This continuous-wavelet-transform scalogram was computed from a bearing vibration snapshot. Based on the visible evidence, which condition applies: normal, inner_race, outer_race, ball?
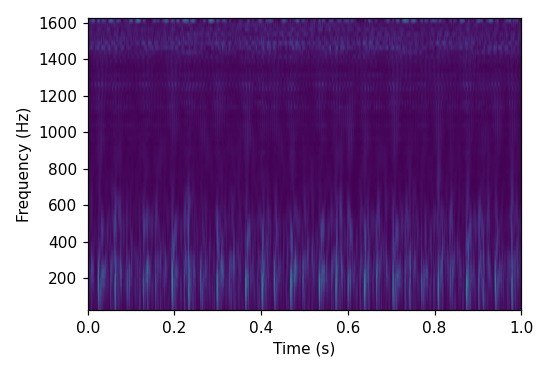
Answer: outer_race